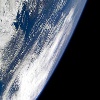
Label: cloud